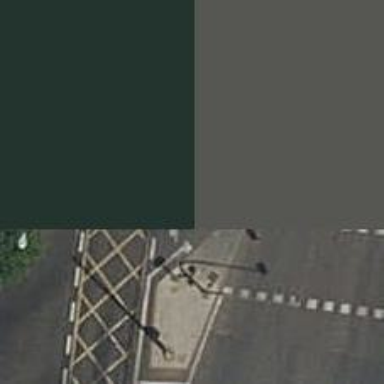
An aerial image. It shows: Marked road crossing.